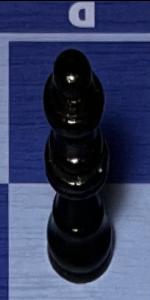
Label: Queen_Black